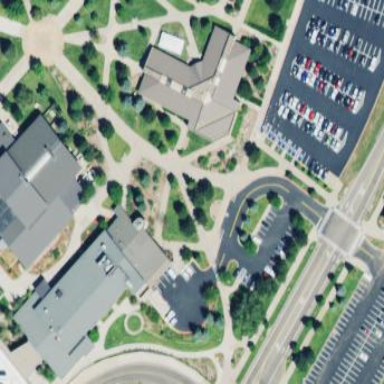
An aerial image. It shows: College building.